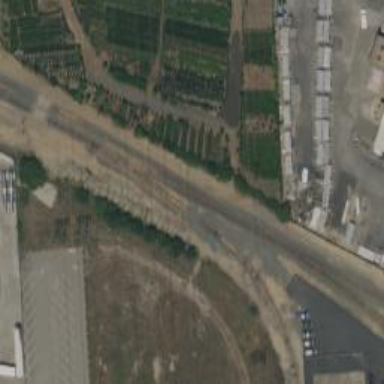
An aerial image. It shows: Railway yard.